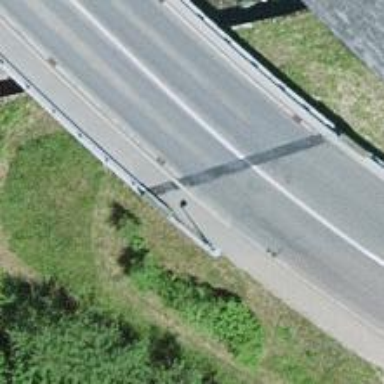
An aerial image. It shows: Paved secondary road crossing bridge.